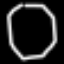
Label: octagon